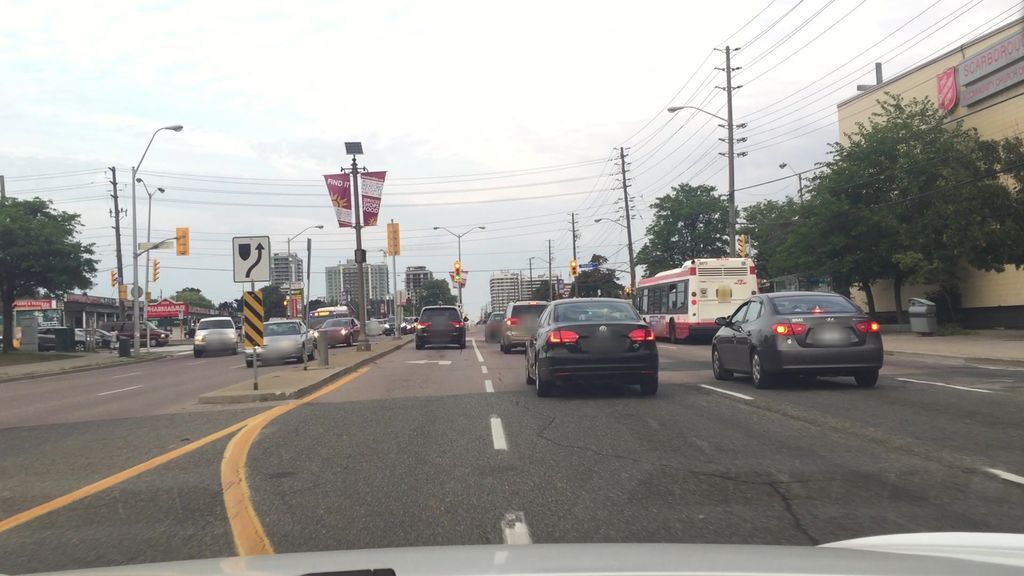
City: toronto